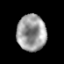
Tissue: prostate
Cell type: T cells
Senescence score: 0.2489
Nuclear area (px): 1038
Mean DAPI intensity: 155.57